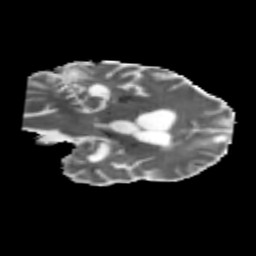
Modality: MD
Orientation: coronal
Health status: ill
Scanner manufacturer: siemens
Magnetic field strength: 3 T
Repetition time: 6.7 s
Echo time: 0.1 s